Question: When attached to the debugger via Xcode, LLDB provides a useful view of local variables (the bottom left of the screenshot):

I found an LLDB command 'frame variable' (and gdb's 'info locals') that provides a list of the local variables (as seen in the right side of the screenshot above).
My hope is that this functionality is possible to perform on the device at runtime. For example, I can access the stack trace using 'backtrace_symbols()', the current selector via '_cmd', and a few others.
Has anyone had experience in this area? Thanks in advance.
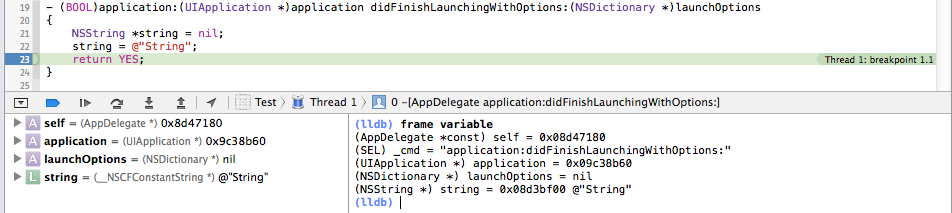
Answer: Xcode/LLDB can show you this information because they have access to debug information in the binary, called a symbol table, which help it understand what memory locations correspond to which names in your source code. This is all outside the Objective-C runtime, and there's no interface in the runtime to get at it.
There's another reason why this won't work, though. When you're building code to run in the debugger, compiler optimizations are turned off, so all the variables you reference in your code are there.
When you build for release, though, generally the compiler optimizations get in there and re-arrange all your carefully named local variables to make things run faster. They might not even ever get stored in memory, just in CPU registers. Or they might not exist at all, if the optimizer can prove to itself that it doesn't need them.
My advice is to think again about the larger problem you're trying to solve...